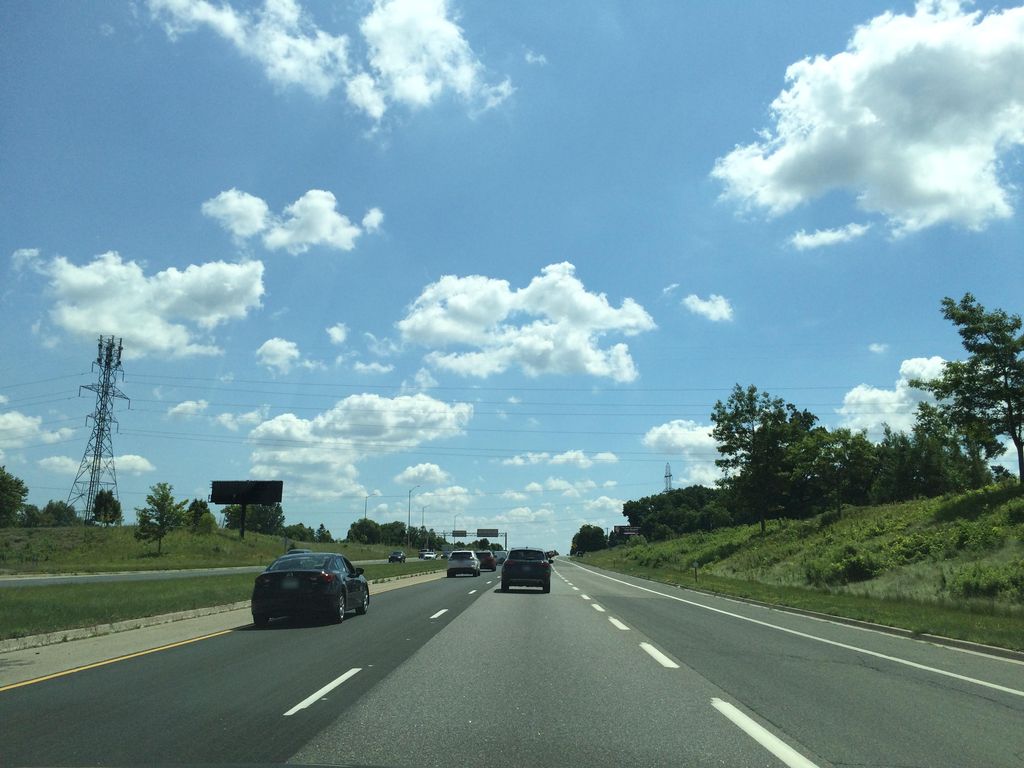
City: hamilton